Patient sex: M
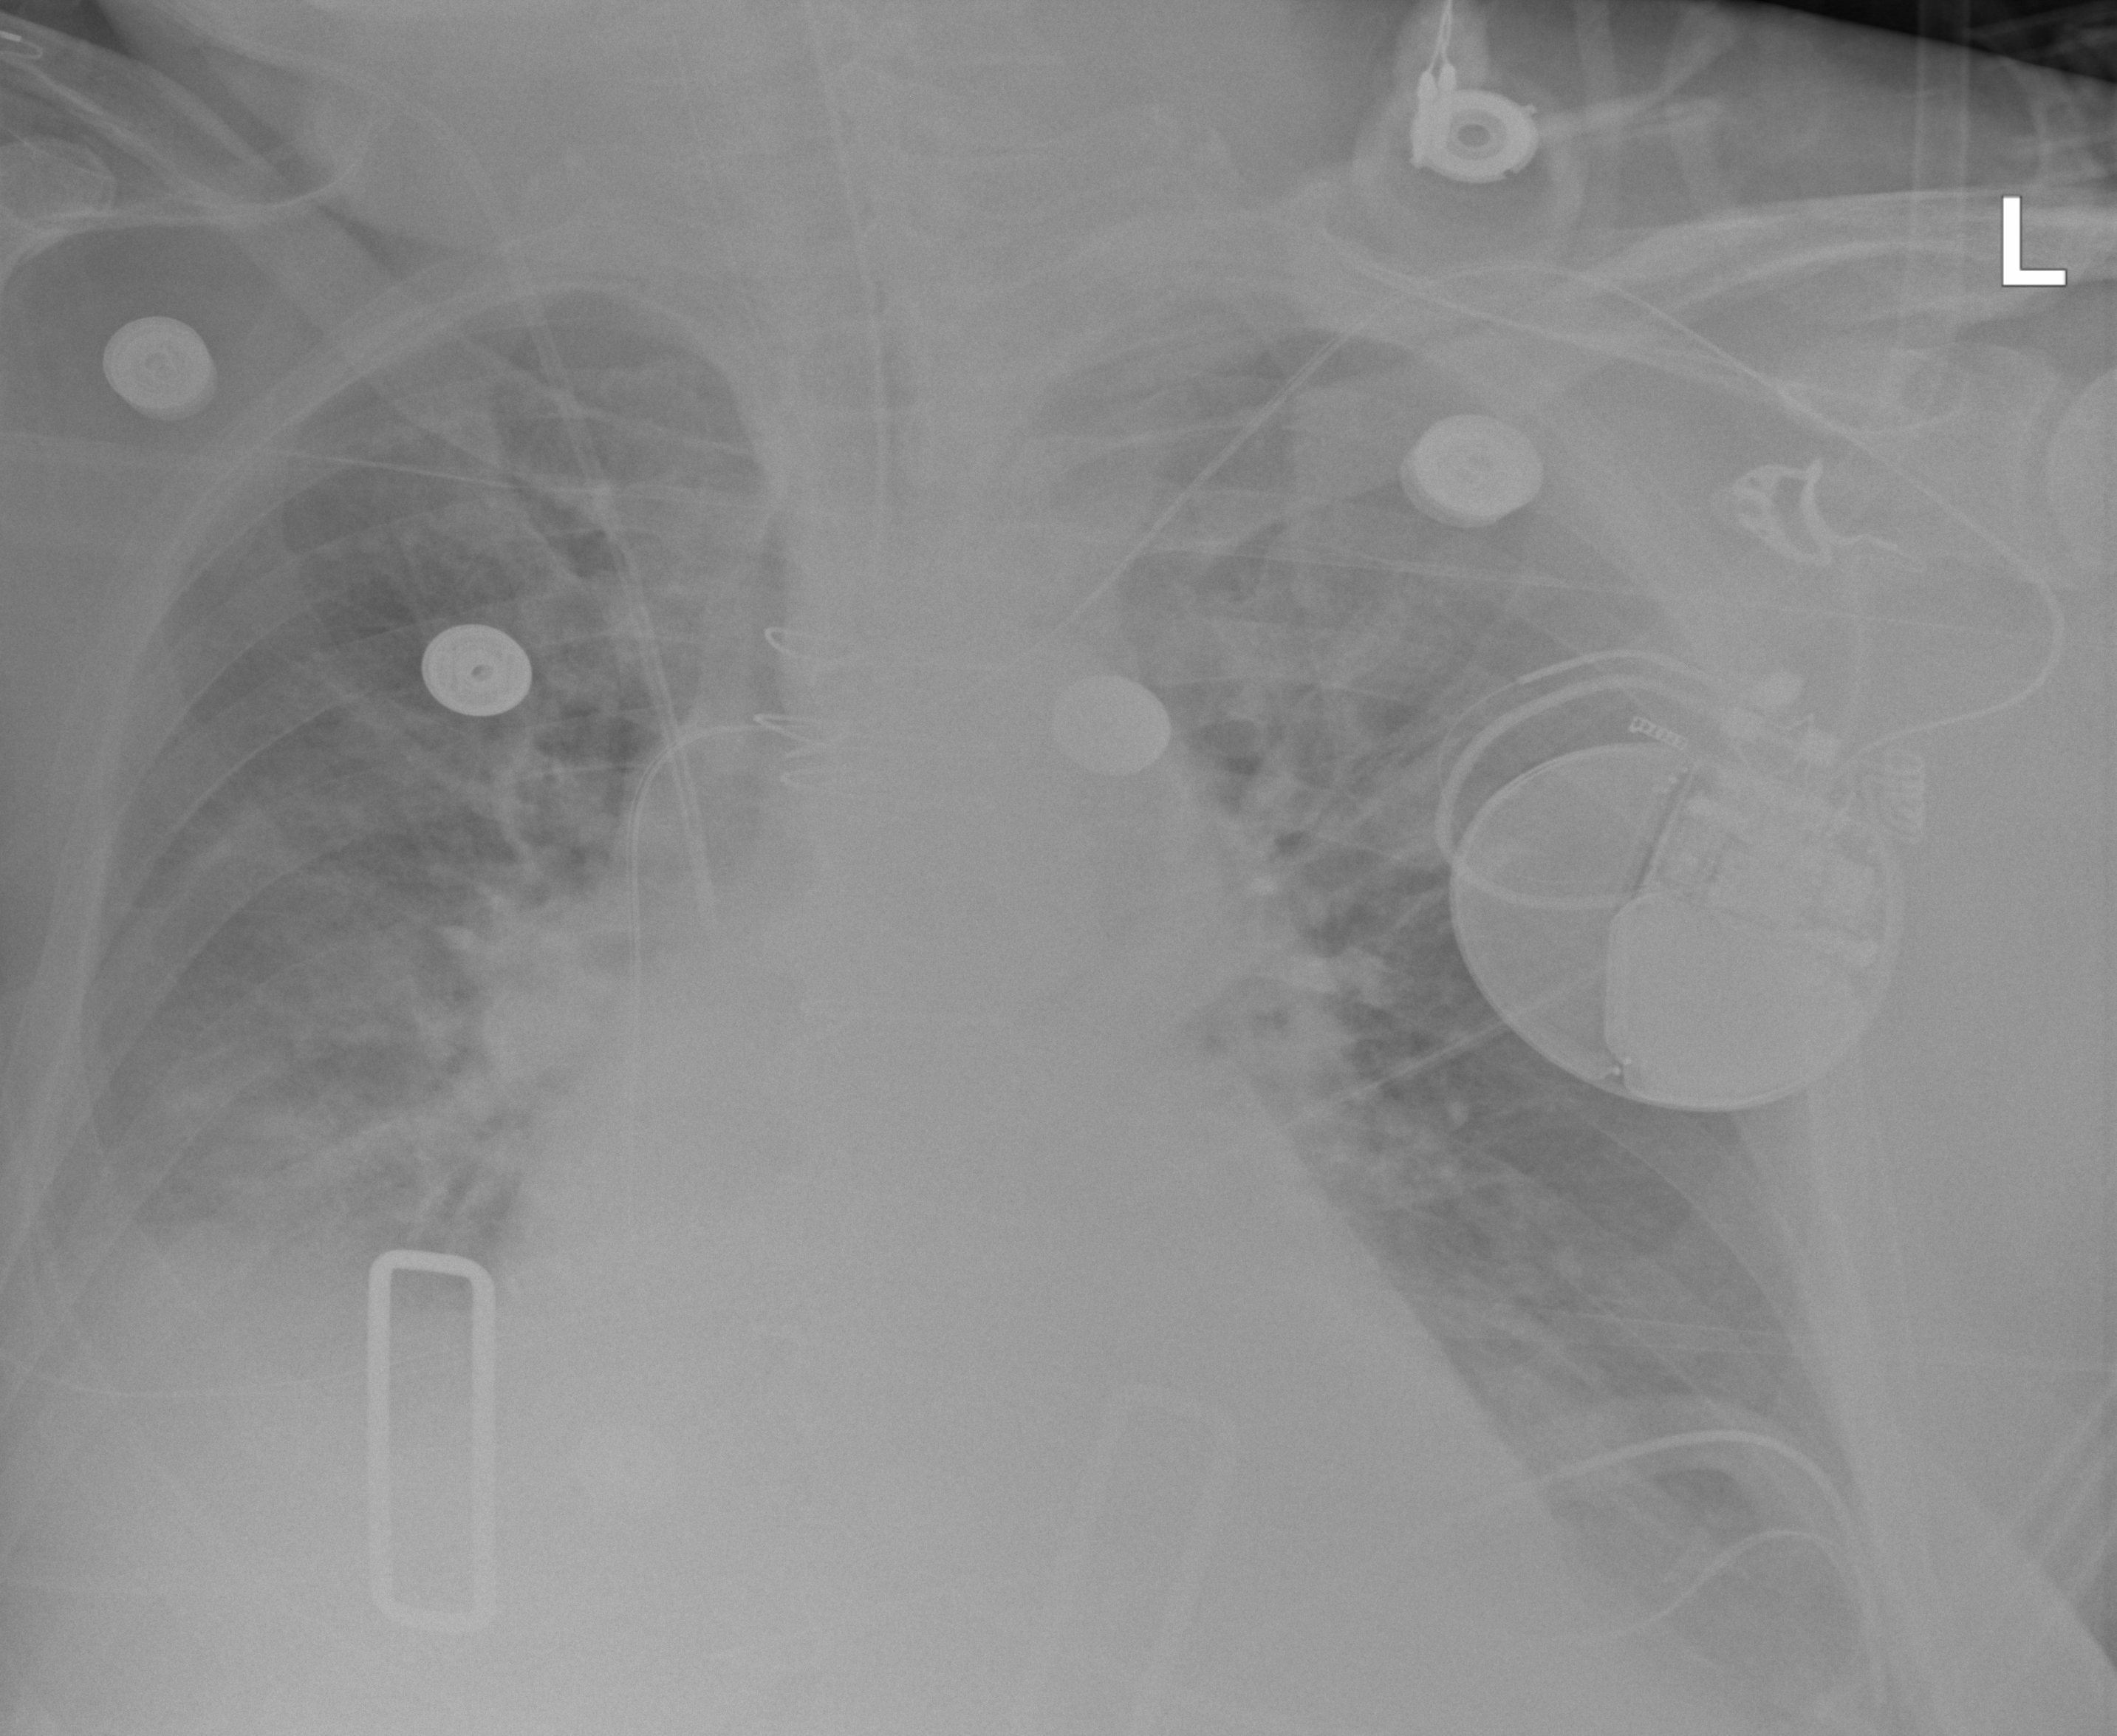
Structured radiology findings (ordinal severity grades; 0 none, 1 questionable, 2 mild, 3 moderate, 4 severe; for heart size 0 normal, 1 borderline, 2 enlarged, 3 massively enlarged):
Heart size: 2
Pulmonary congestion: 2
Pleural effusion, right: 2
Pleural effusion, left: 2
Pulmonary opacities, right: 2
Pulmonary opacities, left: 0
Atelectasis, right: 2
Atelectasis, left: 2